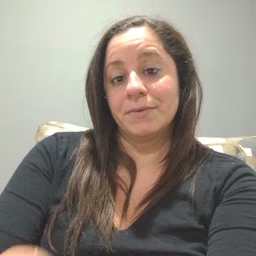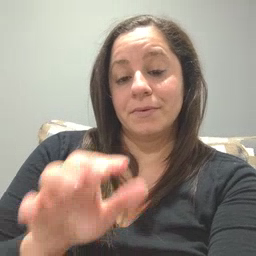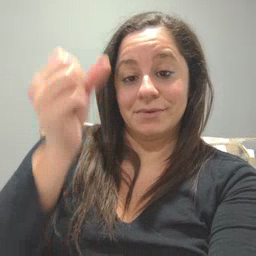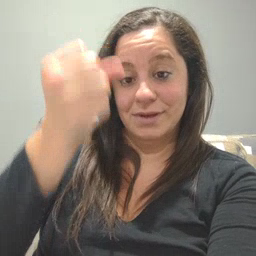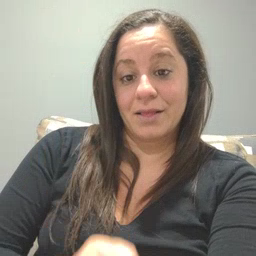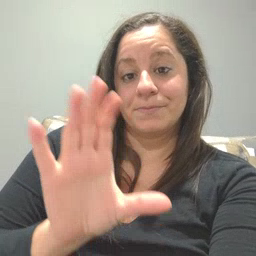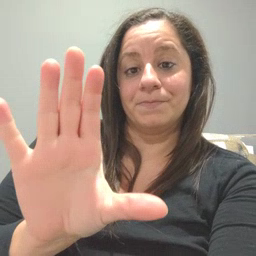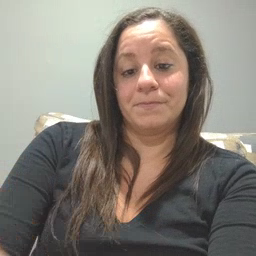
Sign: mitten